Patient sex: M
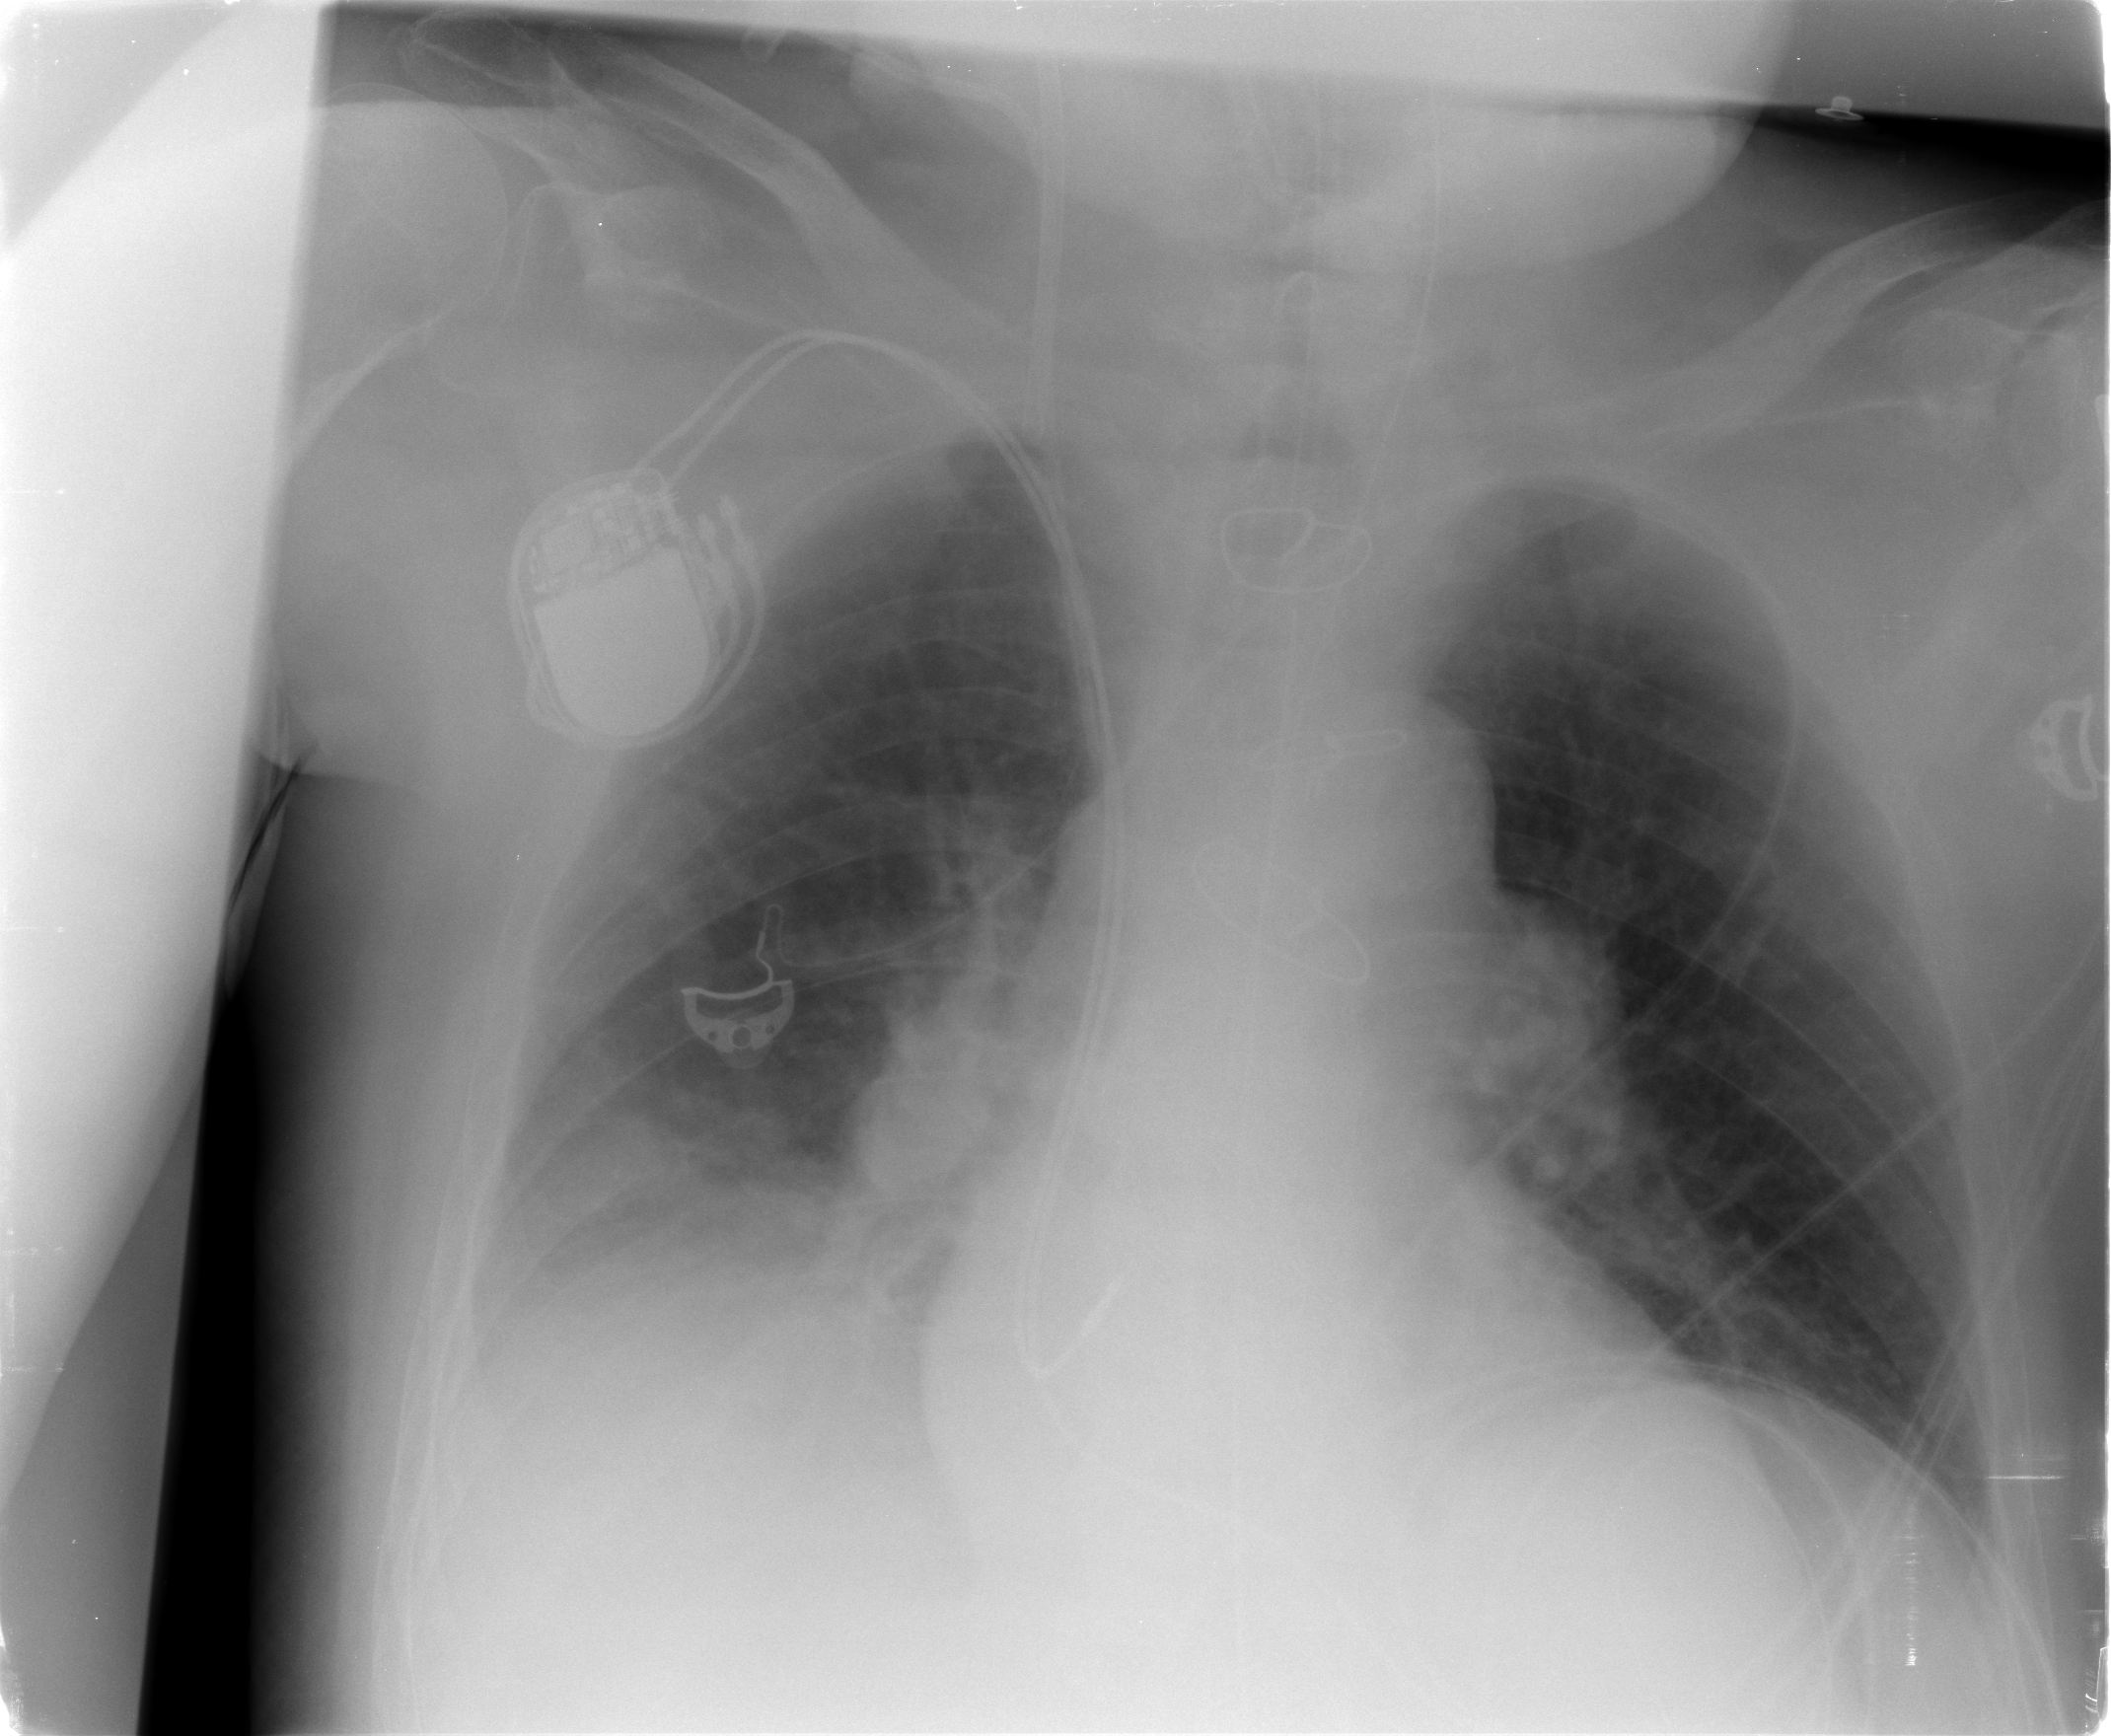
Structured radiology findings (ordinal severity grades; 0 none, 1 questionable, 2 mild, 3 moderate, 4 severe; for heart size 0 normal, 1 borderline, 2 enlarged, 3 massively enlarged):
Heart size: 1
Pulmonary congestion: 2
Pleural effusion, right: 2
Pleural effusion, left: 0
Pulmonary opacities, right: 0
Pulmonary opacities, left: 0
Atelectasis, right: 2
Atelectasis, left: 0